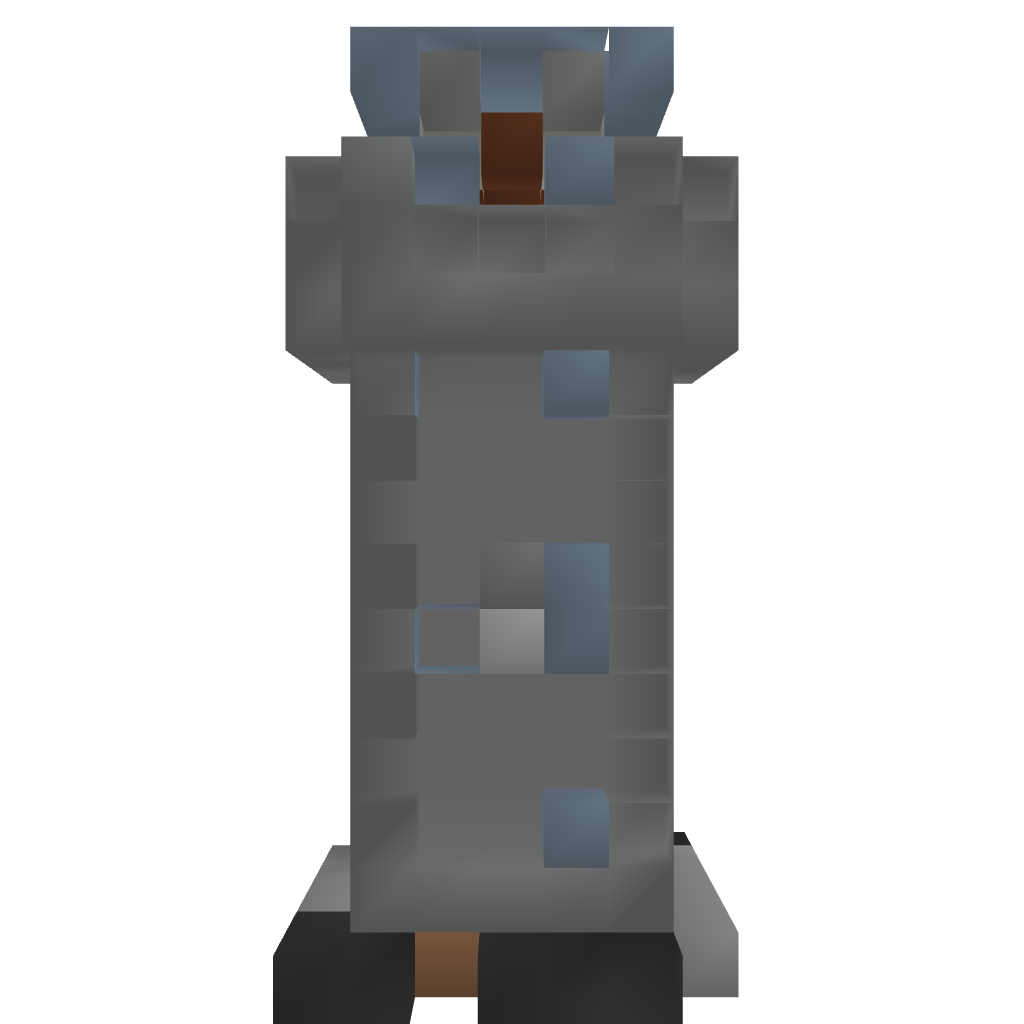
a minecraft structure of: Stone Tower 1.5